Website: home-depot
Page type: billing-address
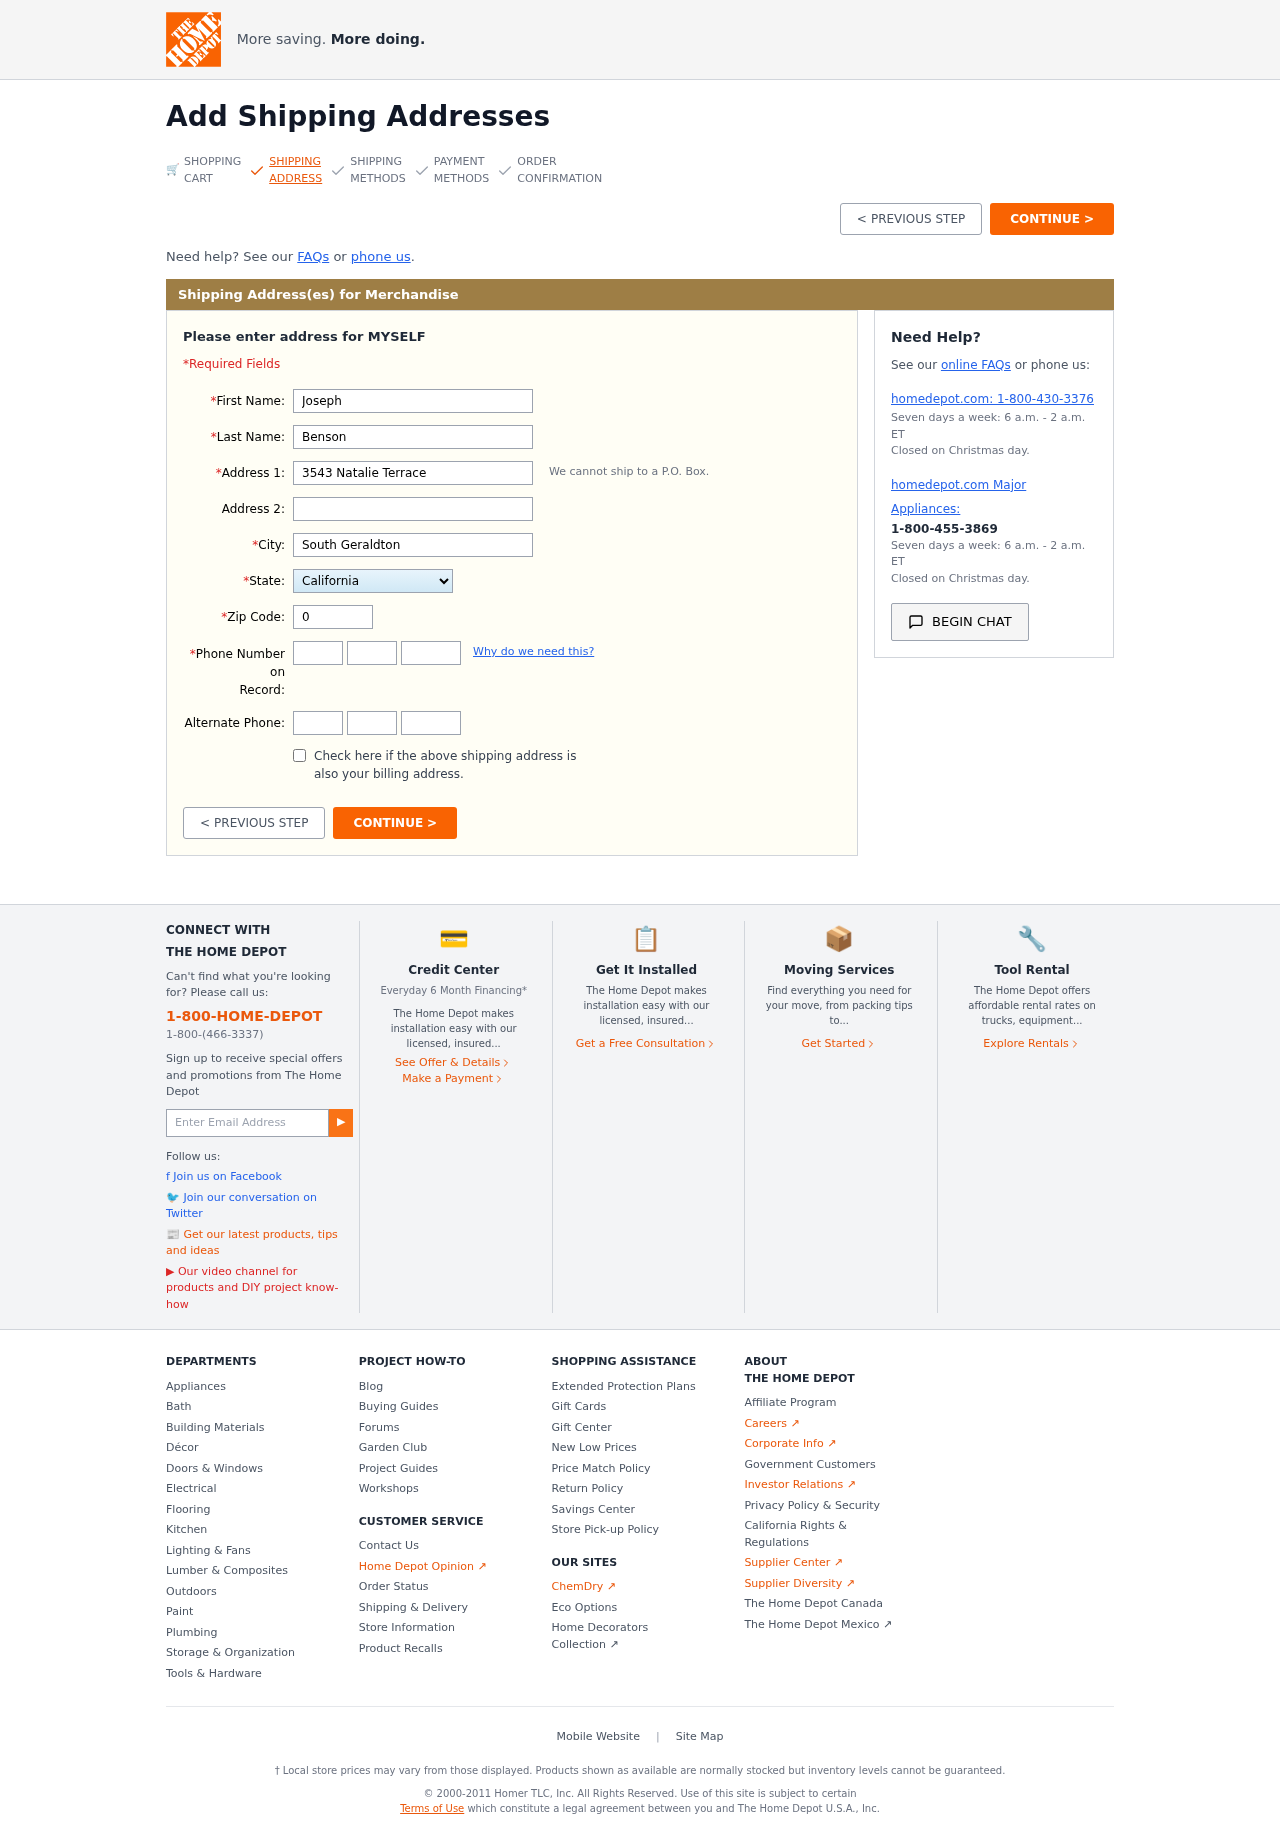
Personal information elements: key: PII_STATE
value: California
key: PII_FIRSTNAME
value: Joseph
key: PII_LASTNAME
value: Benson
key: PII_STREET
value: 3543 Natalie Terrace
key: PII_CITY
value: South Geraldton
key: PII_POSTCODE
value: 08529
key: PII_PHONE_AREA
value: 754
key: PII_PHONE_PREFIX
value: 424
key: PII_PHONE_LINE
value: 7927